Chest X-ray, AP view. Patient: 35 years old, sex M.
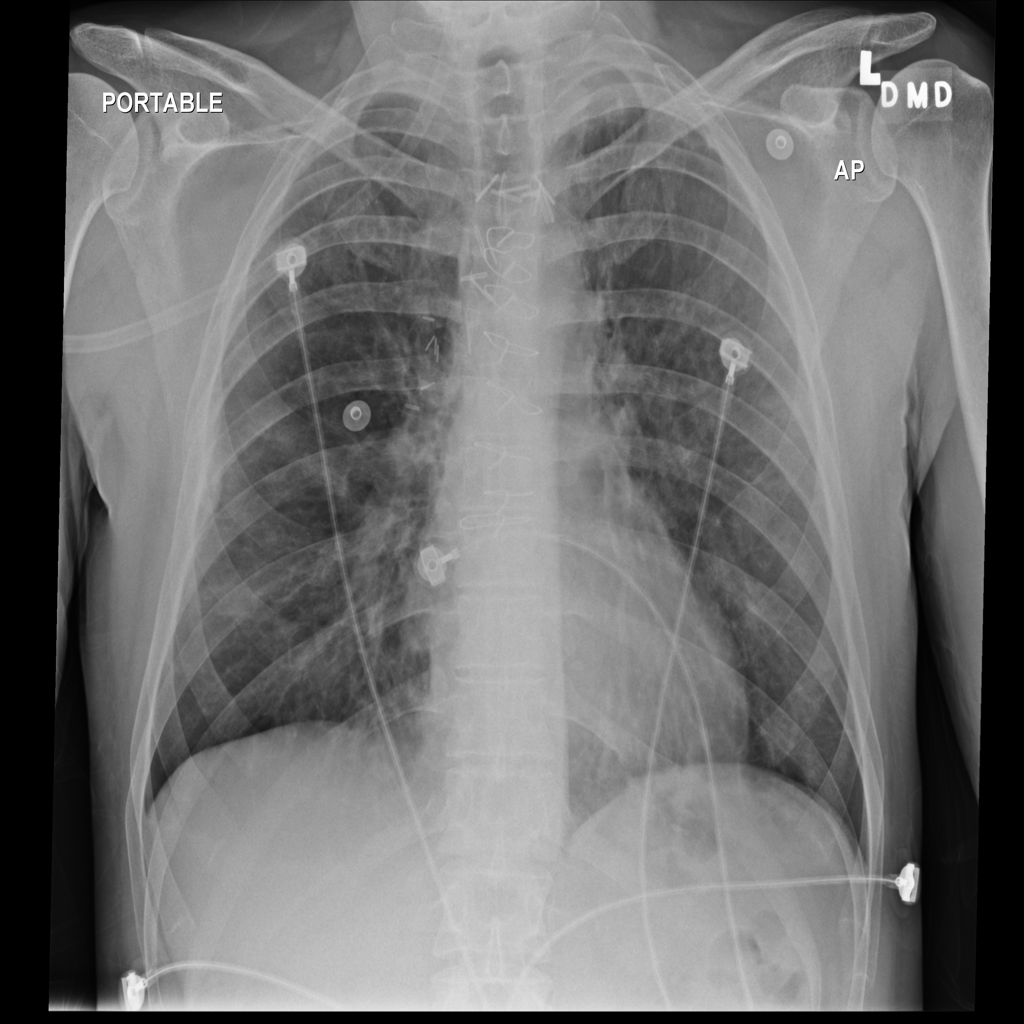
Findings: No Finding